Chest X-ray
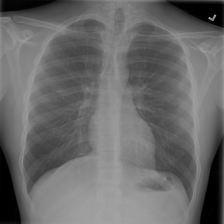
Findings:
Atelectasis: negative
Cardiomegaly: negative
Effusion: negative
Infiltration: negative
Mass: negative
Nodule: negative
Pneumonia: negative
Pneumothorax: negative
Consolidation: negative
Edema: negative
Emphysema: negative
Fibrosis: negative
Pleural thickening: negative
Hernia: negative